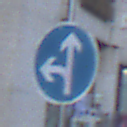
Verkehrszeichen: VorgeschriebeneFahrtrichtungGeradeausOderLinks
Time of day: SunriseSunset
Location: Outdoor (Urban)
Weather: Clear
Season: NotSpecified
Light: Natural